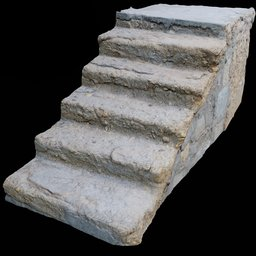
Label: architecture